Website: apple
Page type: billing-address
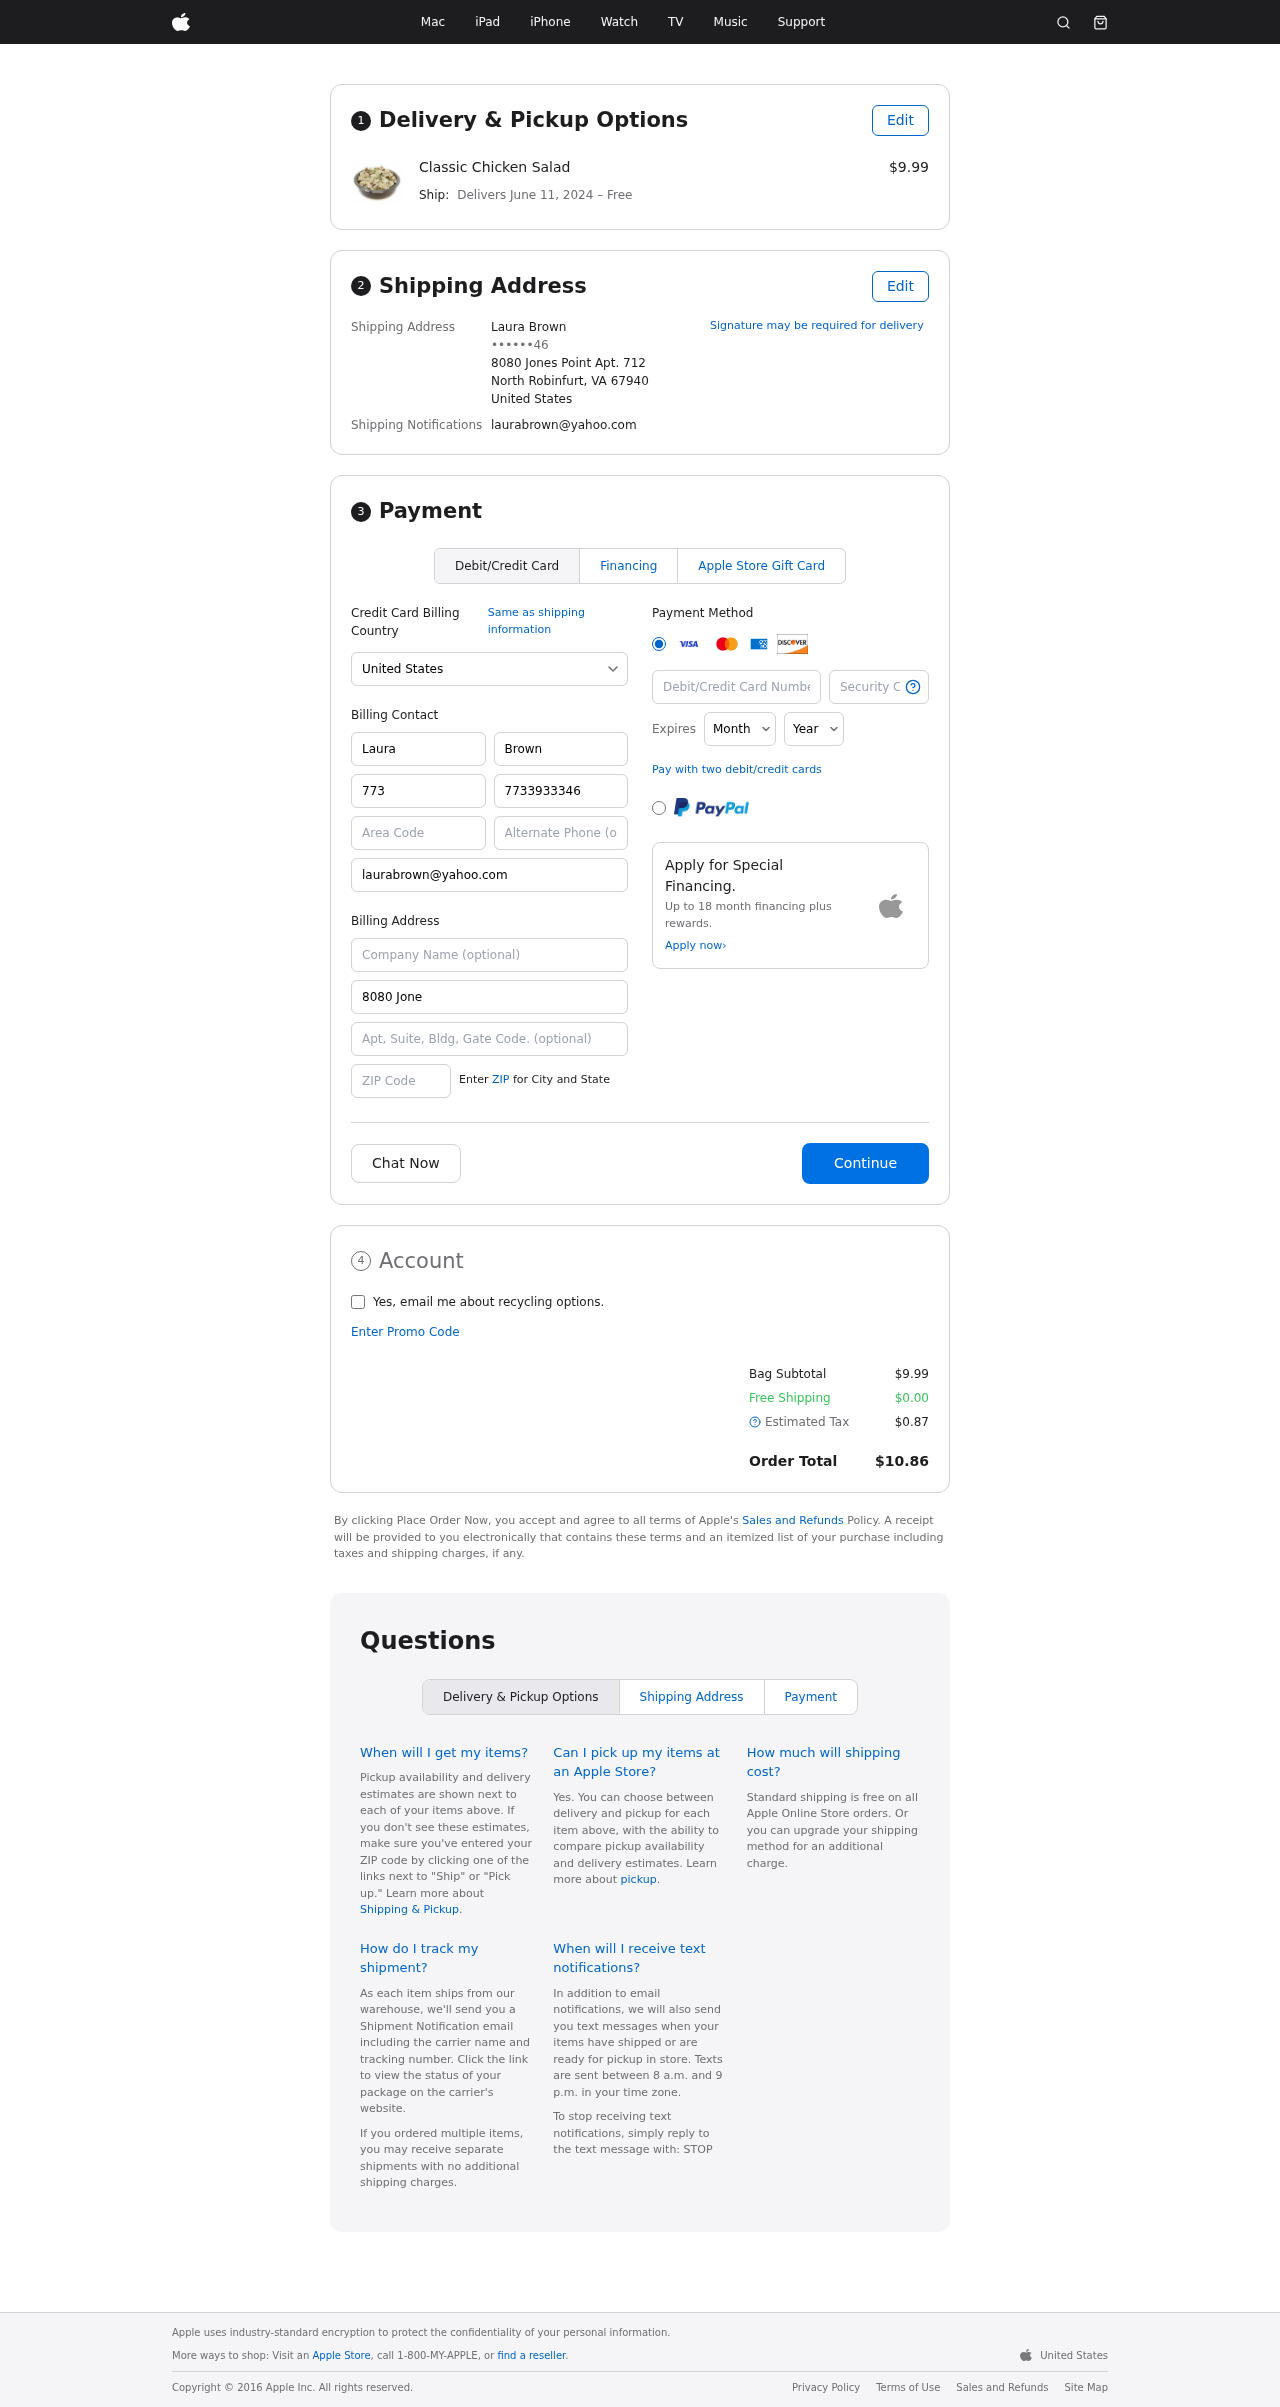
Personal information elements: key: PII_CARD_CVV
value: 6639
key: PII_CARD_EXPIRY_MONTH
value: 11
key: PII_CARD_EXPIRY_YEAR
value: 26
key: PII_CARD_NUMBER
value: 3752 2250 2090 746
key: PII_CITY_STATE_ZIP
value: North Robinfurt, VA 67940
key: PII_COUNTRY
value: United States
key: PII_EMAIL
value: laurabrown@yahoo.com
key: PII_FULLNAME
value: Laura Brown
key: PII_STREET
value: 8080 Jones Point Apt. 712
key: PII_PHONE_MASKED
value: ••••••46
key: PII_BILLING_FIRSTNAME
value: Laura
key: PII_BILLING_LASTNAME
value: Brown
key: PII_BILLING_PHONE_AREA
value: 773
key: PII_BILLING_PHONE
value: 7733933346
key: PII_BILLING_EMAIL
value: laurabrown@yahoo.com
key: PII_BILLING_STREET
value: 8080 Jones Point Apt. 712
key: PII_BILLING_STREET2
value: Suite 038
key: PII_BILLING_POSTCODE
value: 67940
Product elements: key: PRODUCT1_NAME
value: Classic Chicken Salad
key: PRODUCT1_PRICE
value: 9.99
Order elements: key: ORDER_DELIVERY_DATE
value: June 11, 2024
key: ORDER_SUBTOTAL
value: $9.99
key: ORDER_SHIPPING_COST
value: $0.00
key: ORDER_TAX
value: $0.87
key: ORDER_TOTAL
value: $10.86